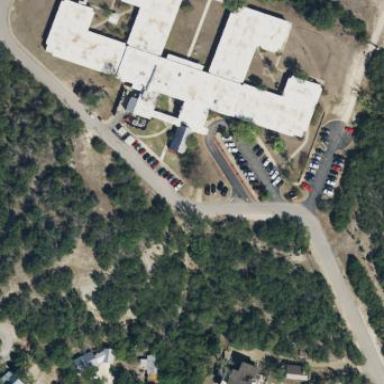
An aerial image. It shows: Nursing home building.